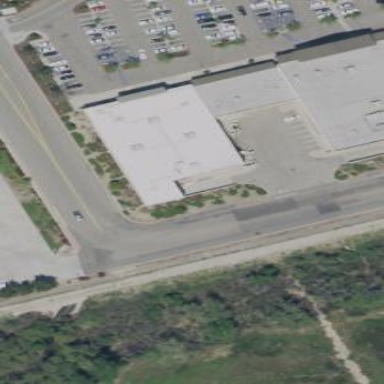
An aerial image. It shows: Retail building.